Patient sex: M
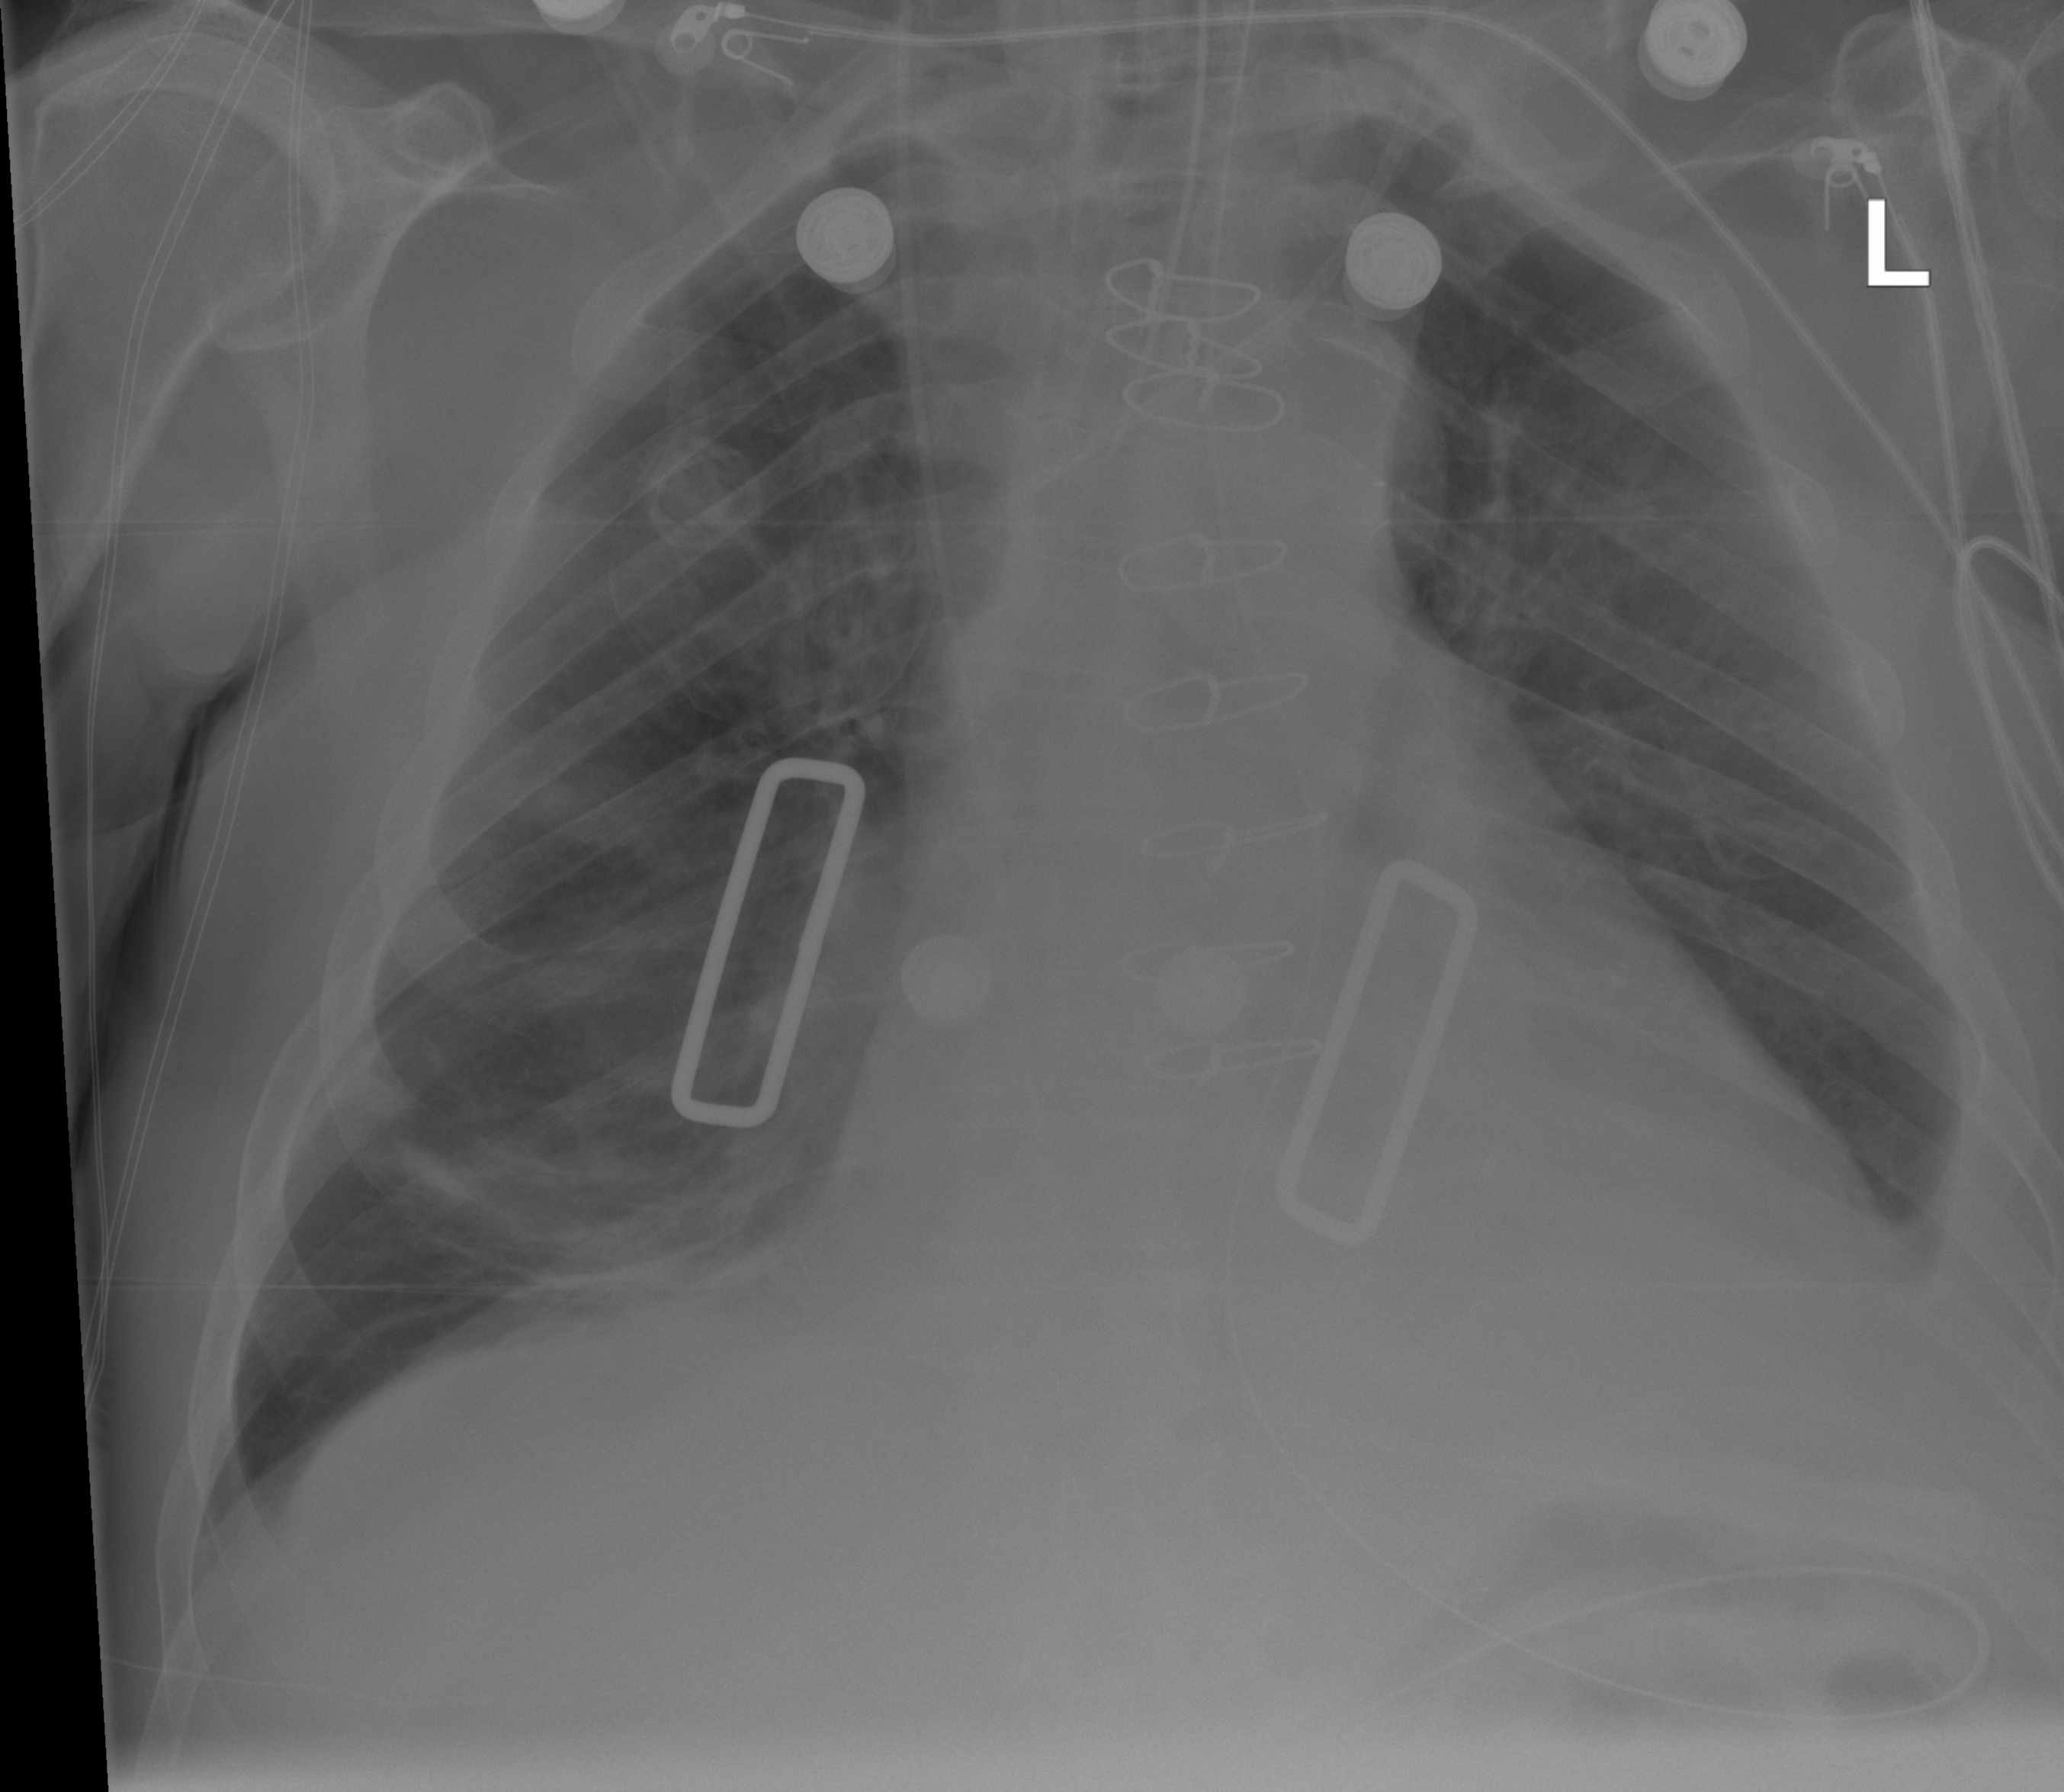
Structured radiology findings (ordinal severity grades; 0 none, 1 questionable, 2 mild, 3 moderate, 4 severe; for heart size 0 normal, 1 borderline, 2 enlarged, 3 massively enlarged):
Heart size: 2
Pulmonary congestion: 0
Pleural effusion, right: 0
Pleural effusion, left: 2
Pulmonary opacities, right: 0
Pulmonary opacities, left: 0
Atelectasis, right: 2
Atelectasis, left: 0